Field crop: maize
Growth stage: 2
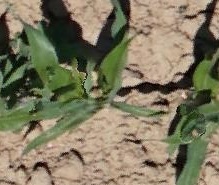
Species: maize